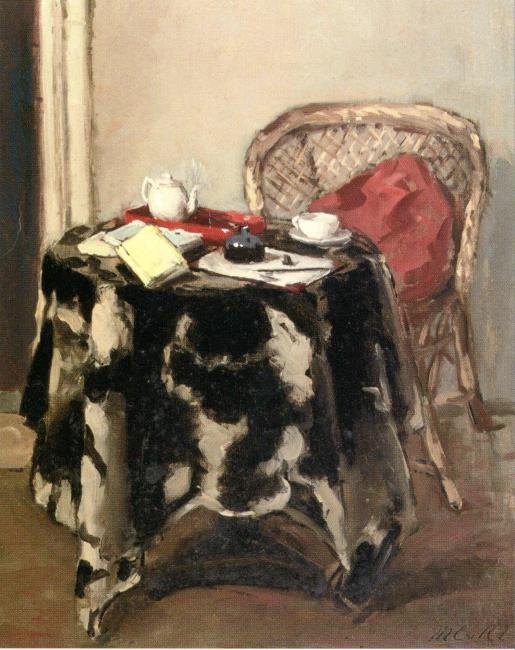
Title: Teatime
Artist: Marie van Regteren Altena
Earliest date: 1888
Latest date: 1925
Genre: painting
Iconography: teapot
Keywords: still life, table, chair, cushion, table carpet, cup (drinking vessel), teapot, inkwell, reed pen, paper